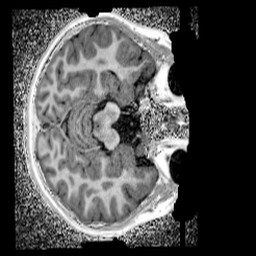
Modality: UNIT1_denoised
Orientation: axial
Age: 11
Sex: female
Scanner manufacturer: siemens
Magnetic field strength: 3 T
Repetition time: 4 s
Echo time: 0.00299 s